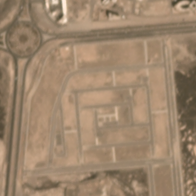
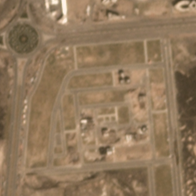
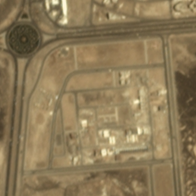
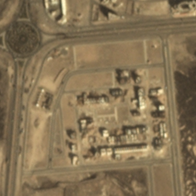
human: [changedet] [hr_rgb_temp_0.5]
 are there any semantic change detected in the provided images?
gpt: Several new buildings appeared on the original bareland .

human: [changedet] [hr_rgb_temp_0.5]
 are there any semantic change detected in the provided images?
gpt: Many new buildings and a parking lot are built in the middle of the scene .

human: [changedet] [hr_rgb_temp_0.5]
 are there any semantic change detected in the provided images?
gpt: many new houses replaced the original bareland .

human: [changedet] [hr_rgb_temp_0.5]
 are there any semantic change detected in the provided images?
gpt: several new houses and parking lot appeared in the middle of the scene .

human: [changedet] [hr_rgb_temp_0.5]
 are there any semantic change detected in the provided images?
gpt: many detached houses in the middle replaced the original bareland .